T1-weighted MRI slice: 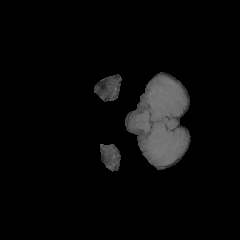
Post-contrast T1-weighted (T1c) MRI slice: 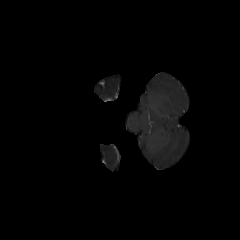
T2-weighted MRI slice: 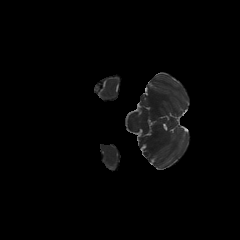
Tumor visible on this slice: no